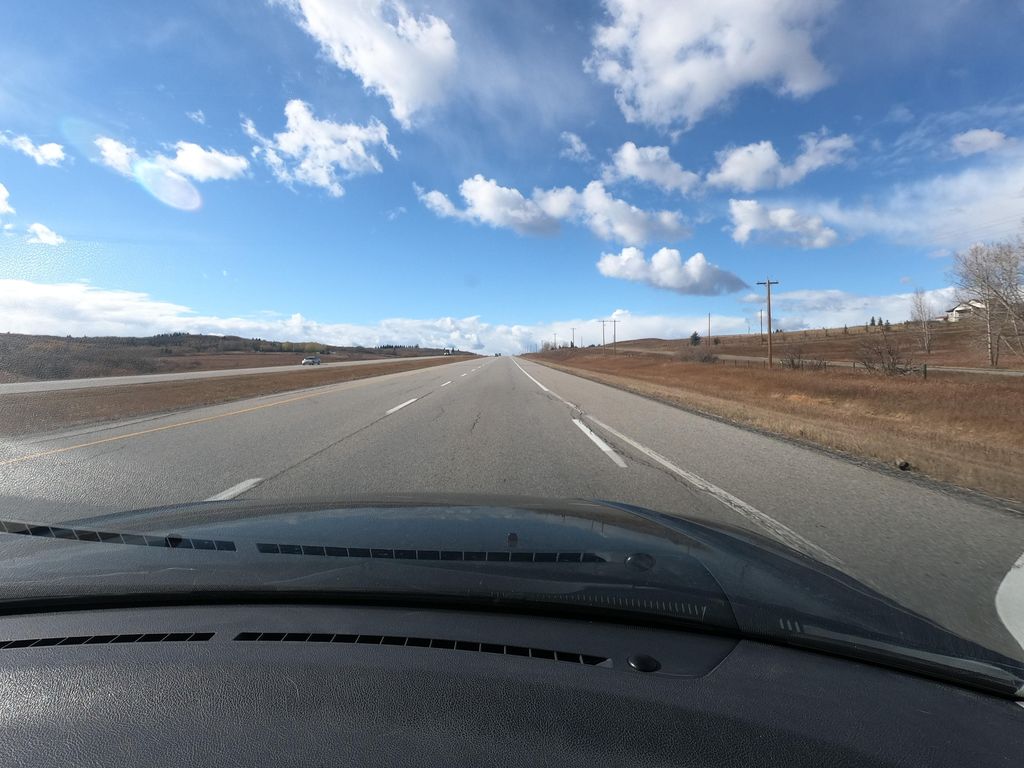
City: calgary